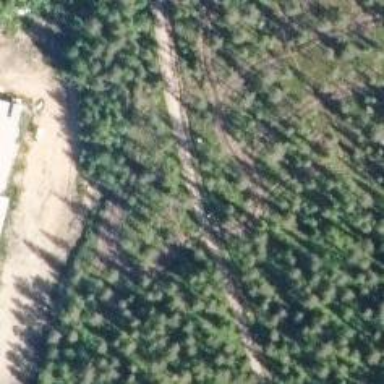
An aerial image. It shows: Track with grade 3 surface.